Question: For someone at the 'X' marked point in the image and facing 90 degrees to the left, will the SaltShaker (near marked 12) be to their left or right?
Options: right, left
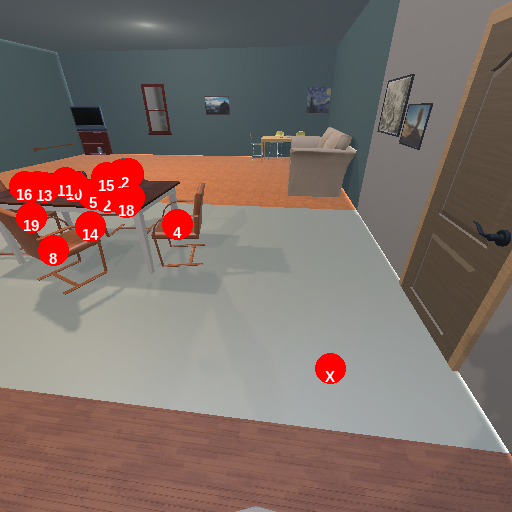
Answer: right